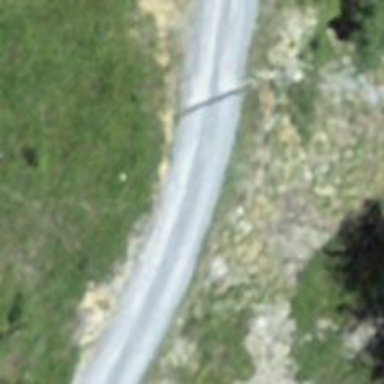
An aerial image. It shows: Gravel service road.